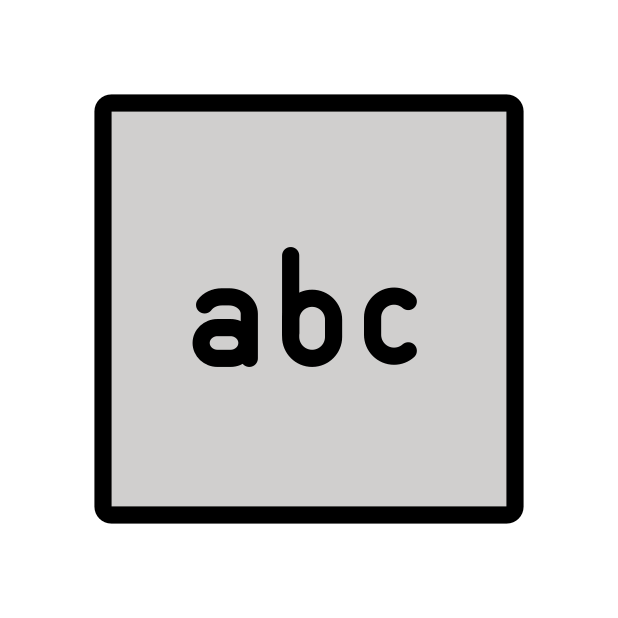
input latin letters